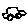
Label: car